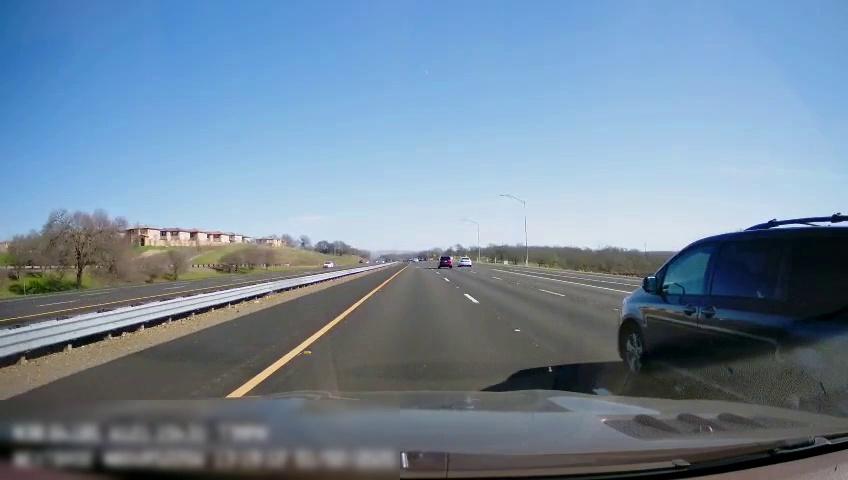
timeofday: Day
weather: Sunny
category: Drivable Space
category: Drivable Space
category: Vehicles | Car
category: Vehicles | SUV
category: Vehicles | Car
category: Vehicles | Car
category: Lanes | Opposite Lane
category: Lanes | Opposite Lane
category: Lanes | Current Lane
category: Lanes | Current Lane
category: Lanes | Alternate Lane
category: Lanes | Alternate Lane
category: Lanes | Alternate Lane
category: Lanes | Alternate Lane